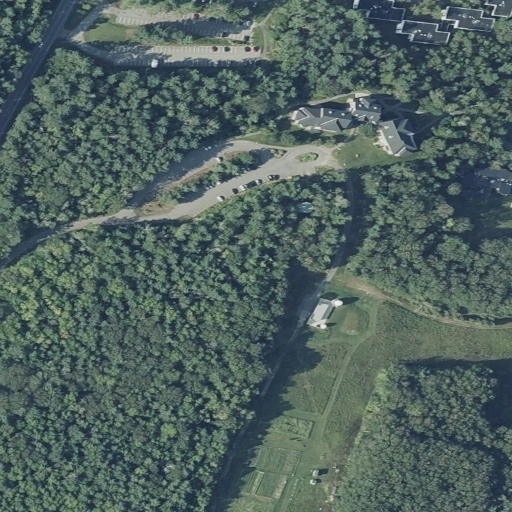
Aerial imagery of mountain in Maine named Mayflower Hill containing mixed forest, evergreen forest, pasture, open development, deciduous forest, low intensity development, and medium intensity development